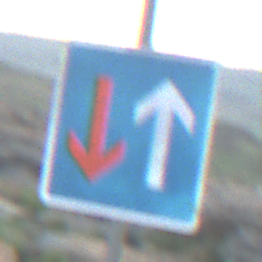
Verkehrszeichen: VorrangVorGegenverkehr
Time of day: SunriseSunset
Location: Outdoor (Nature)
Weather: PartlyCloudy
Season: NotSpecified
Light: Natural